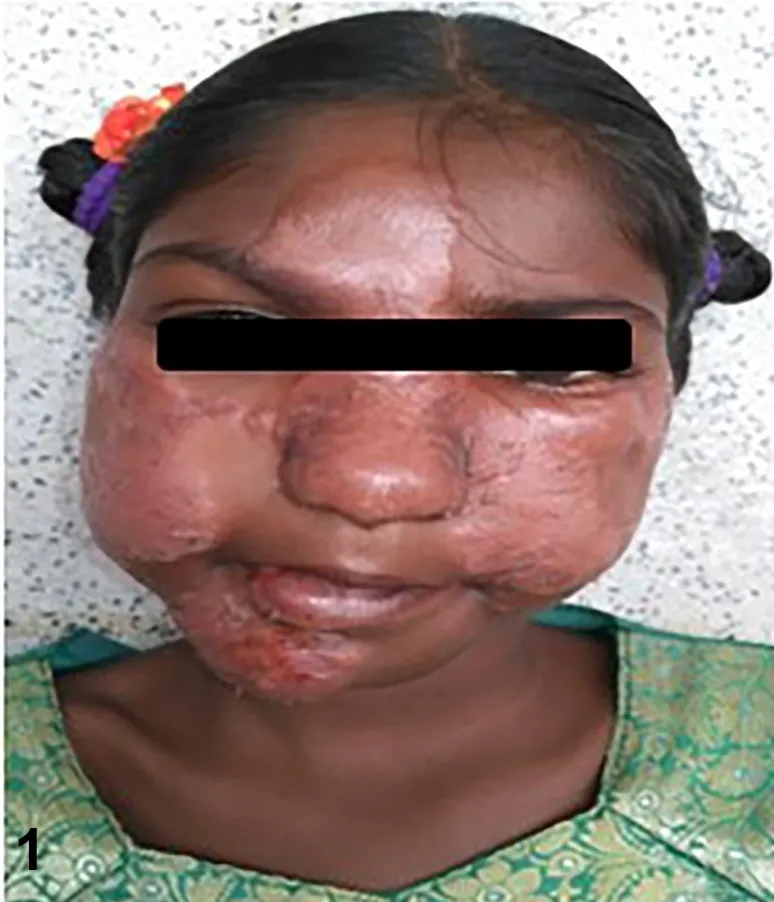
Swelling of the existing lesions on the forehead and cheeks.
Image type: medical_photograph (skin_photograph)